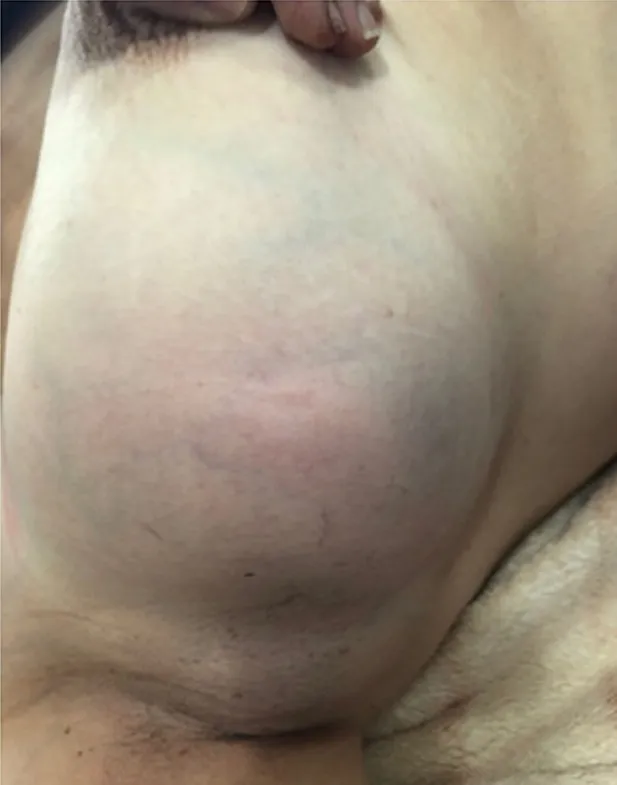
Picture showing two lumps in the right breast.
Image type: medical_photograph (skin_photograph)